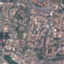
Land use / land cover: Residential